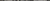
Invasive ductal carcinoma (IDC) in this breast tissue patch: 0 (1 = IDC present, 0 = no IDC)